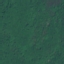
Land use / land cover class: Forest